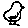
Label: bird